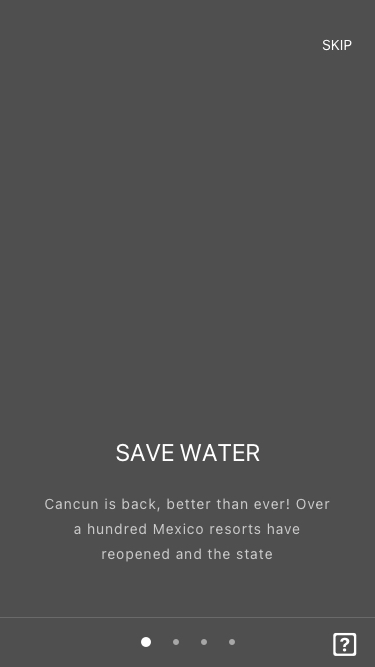
Text in this UI design:
Skip
Save water
Cancun is back, better than ever! Over a hundred Mexico resorts have reopened and the state
